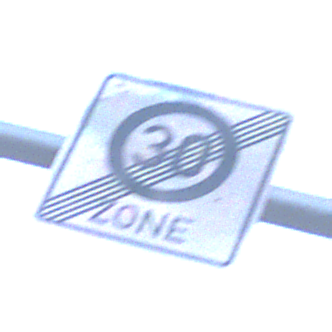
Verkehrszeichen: EndeZone30
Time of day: SunriseSunset
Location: Outdoor (Urban)
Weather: Clear
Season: NotSpecified
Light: Natural